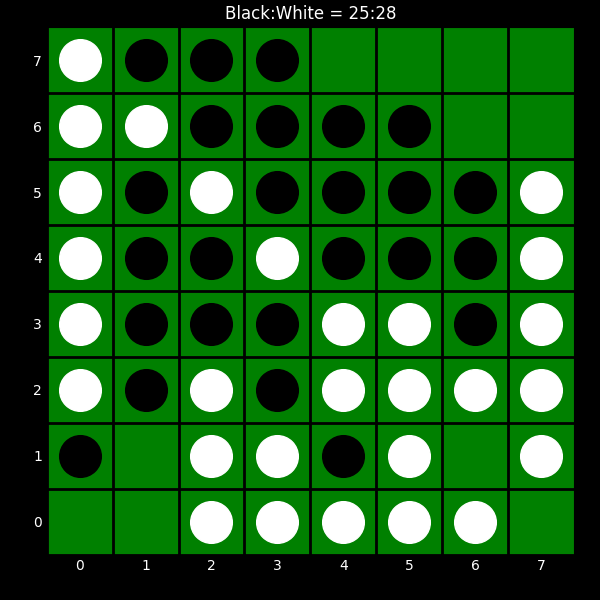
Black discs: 25
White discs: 28